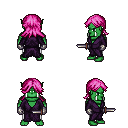
a pixel art fantasy rpg character, male body template, orc, green skin, purple robe, white pants, pink loose hair, metal gloves, dagger, four views (front, back, left, right), 2x2 character sprite sheet, small pixel art, hard edges, no anti-aliasing